Brain MRI, t2w sequence, axial 2D slice.
Patient: age 51, sex F, weight 95 kg, height 1.95 m
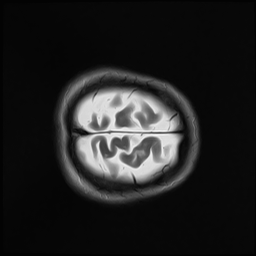